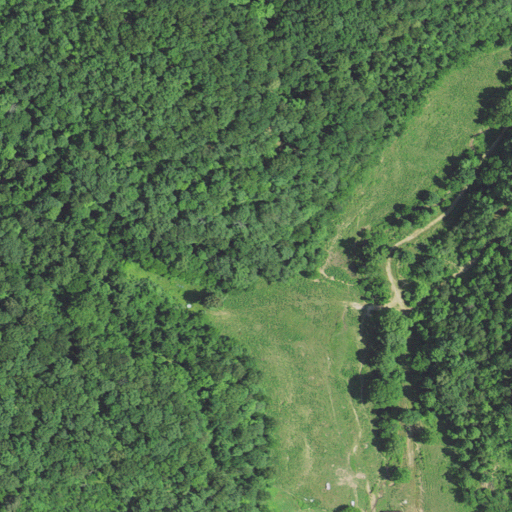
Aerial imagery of valley in West Virginia named Rock Hollow containing deciduous forest, mixed forest, pasture, and open development